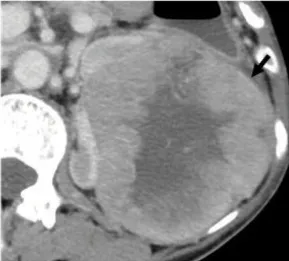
At contrast-enhanced CT (B, C), the solid portions enhanced less intensely compared with the adjacent renal cortex and enhanced more intensely compared with the adjacent renal medulla. The interior portion of the mass was poorly contrasted, and necrosis was suspected. A capsule-like structure was observed at the tumour margins (arrow). There was lymphadenopathy approximately 25 x 25 mm in the left common iliac area (arrowhead), and metastasis is suspected.
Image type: radiology (ct)